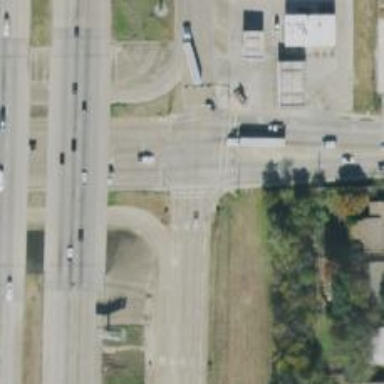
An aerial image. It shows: Secondary road with frontage road.